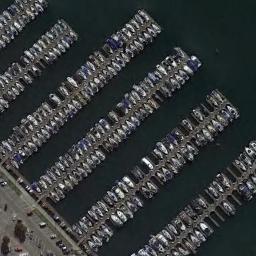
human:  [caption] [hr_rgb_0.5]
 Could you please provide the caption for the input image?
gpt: Different branches of the harbor have different Numbers of ships .

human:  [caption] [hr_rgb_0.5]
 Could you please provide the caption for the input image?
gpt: Many ships are in the harbor .

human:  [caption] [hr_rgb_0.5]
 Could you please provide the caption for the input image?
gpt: The harbor has lots of neatly docked boats and a parking lot is next to the harbor .

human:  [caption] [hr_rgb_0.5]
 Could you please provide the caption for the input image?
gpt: Many yachts moored neatly on the sea side of the harbor .

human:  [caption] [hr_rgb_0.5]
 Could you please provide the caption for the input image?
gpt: There are many ships docked neatly at the harbor .